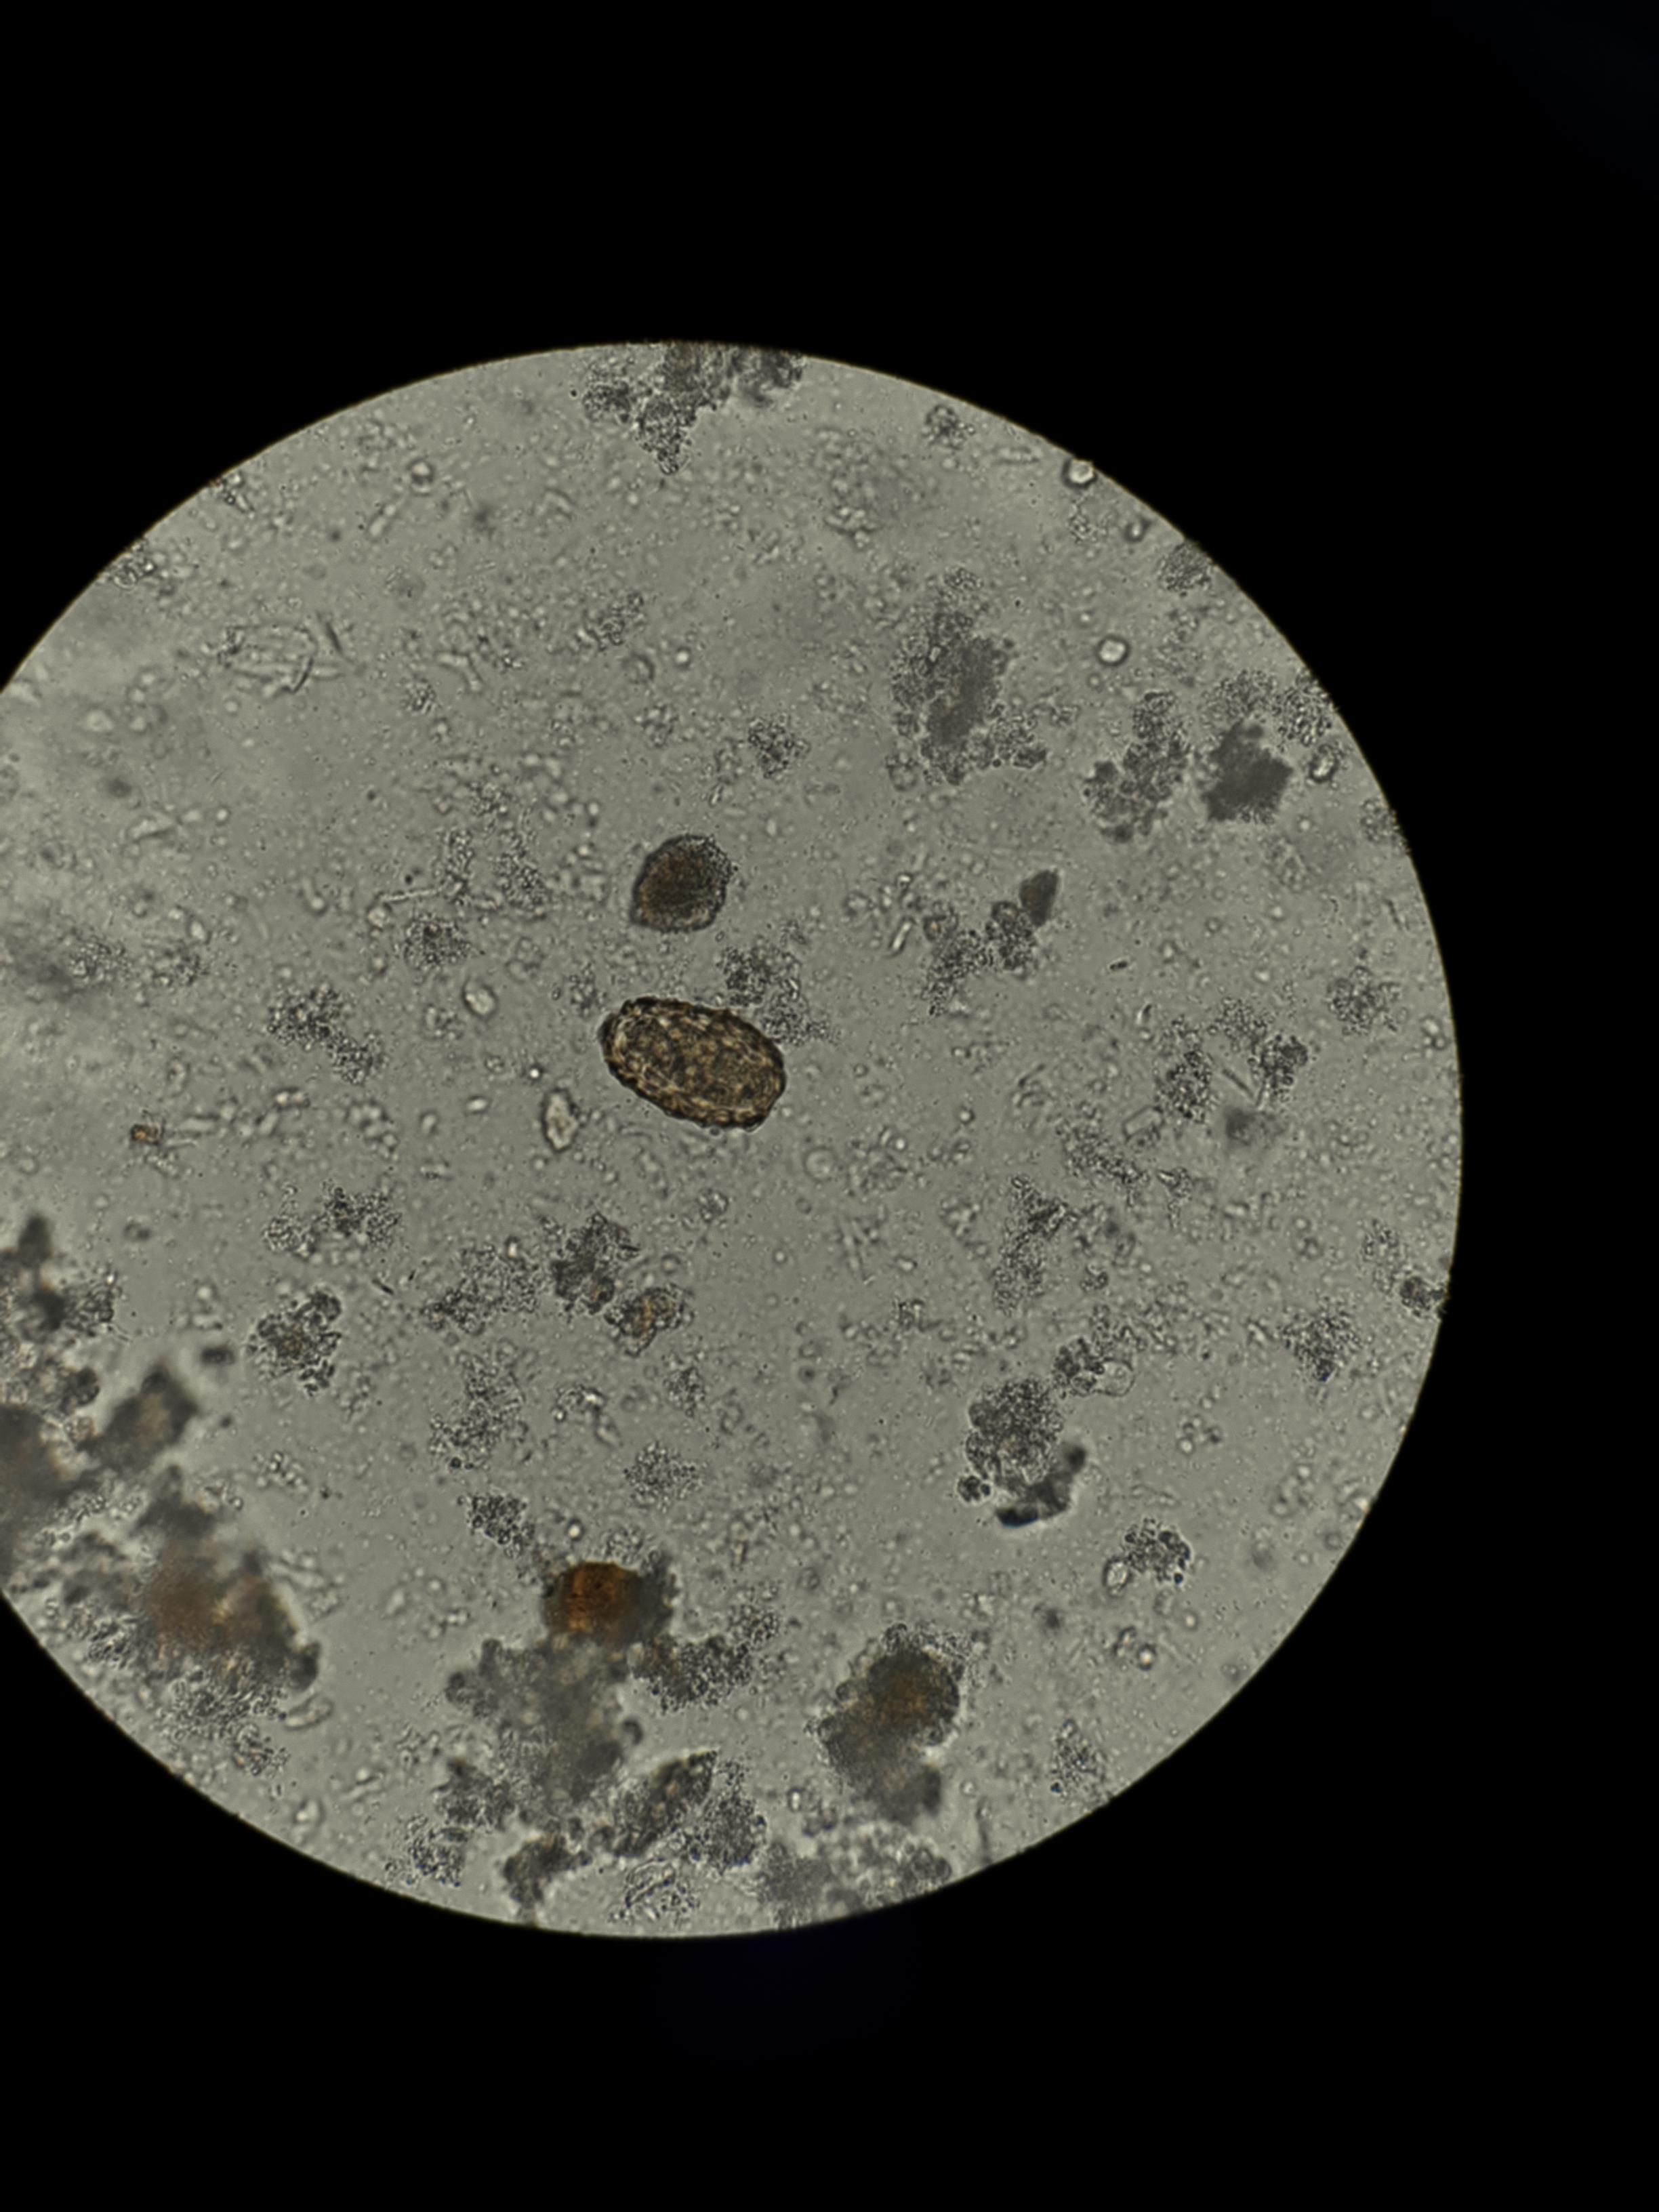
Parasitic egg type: Ascaris lumbricoides